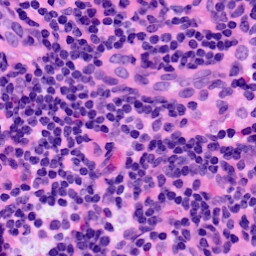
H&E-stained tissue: LymphNode